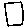
Label: square